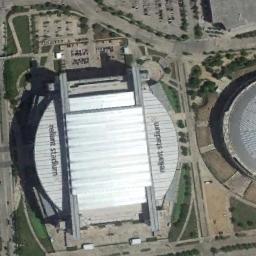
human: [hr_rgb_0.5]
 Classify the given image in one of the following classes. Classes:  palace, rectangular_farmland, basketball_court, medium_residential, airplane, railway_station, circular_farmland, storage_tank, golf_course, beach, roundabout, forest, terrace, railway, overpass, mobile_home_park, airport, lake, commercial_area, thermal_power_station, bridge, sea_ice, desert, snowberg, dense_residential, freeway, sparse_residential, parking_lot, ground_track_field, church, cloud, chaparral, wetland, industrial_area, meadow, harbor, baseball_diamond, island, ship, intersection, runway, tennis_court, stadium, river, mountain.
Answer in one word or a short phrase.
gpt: stadium